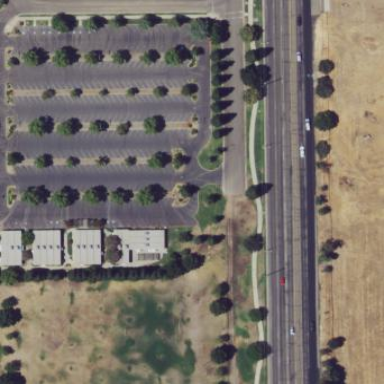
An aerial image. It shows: Asphalt parking aisle off service road.